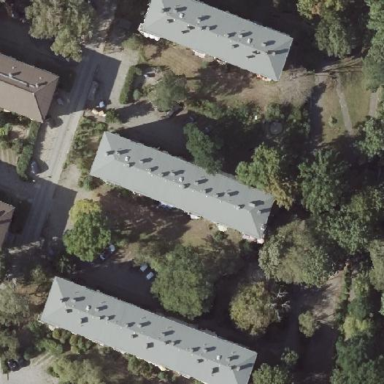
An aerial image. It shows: Building with apartments and flat roof.